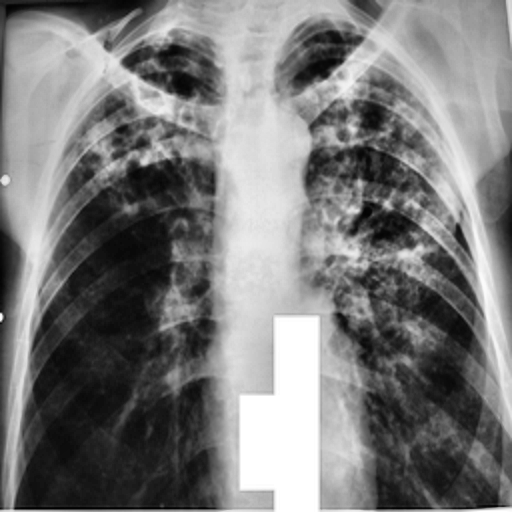
Finding: TUBERCULOSIS